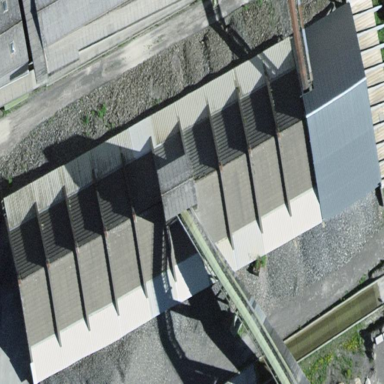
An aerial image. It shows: Industrial building.